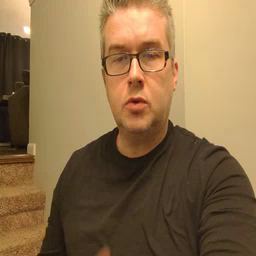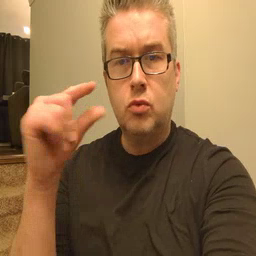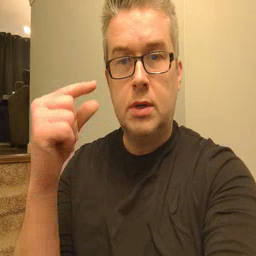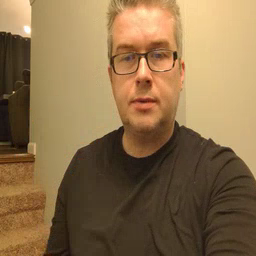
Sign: green